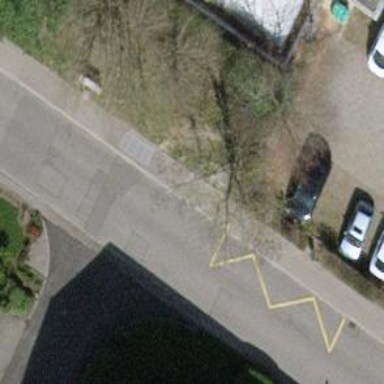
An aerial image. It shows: Bus stop with platform for public transport.